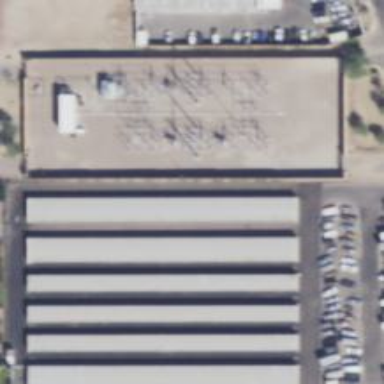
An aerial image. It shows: Switch used for power control.